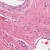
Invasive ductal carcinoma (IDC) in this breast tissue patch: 0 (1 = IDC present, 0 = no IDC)